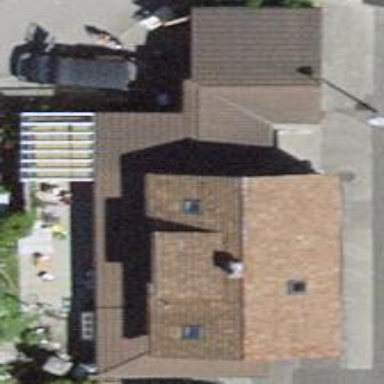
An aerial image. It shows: Building with hipped roof.